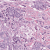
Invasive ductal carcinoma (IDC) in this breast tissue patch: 1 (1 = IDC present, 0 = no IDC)